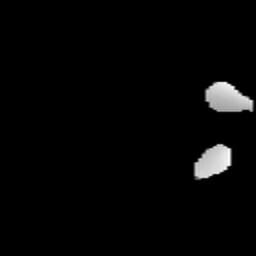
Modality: T2w
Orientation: sagittal
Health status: healthy
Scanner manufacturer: siemens
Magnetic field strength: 3 T
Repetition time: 10.6 s
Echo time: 0.092 s